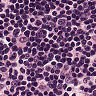
Metastatic tissue present: no